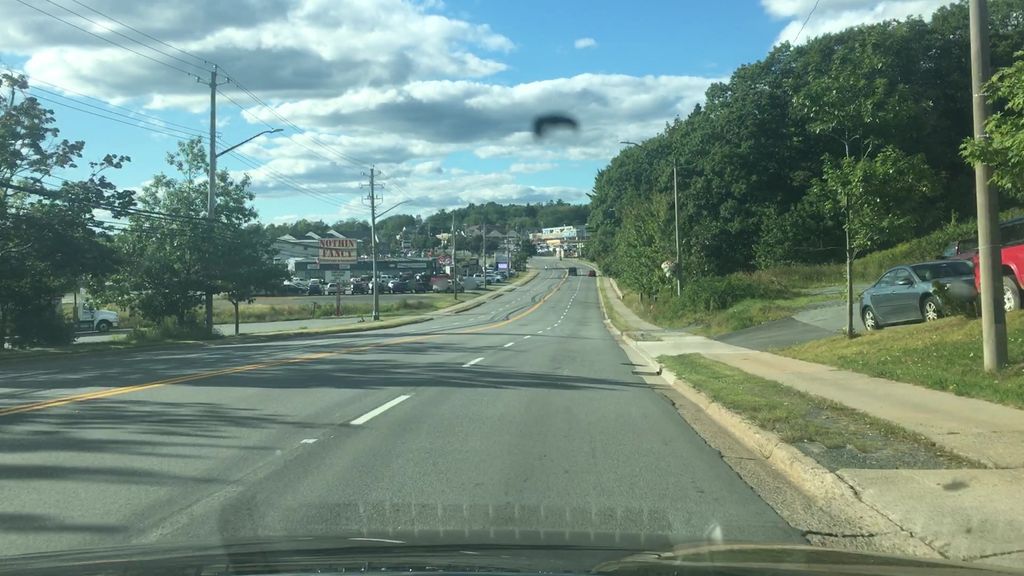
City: halifax